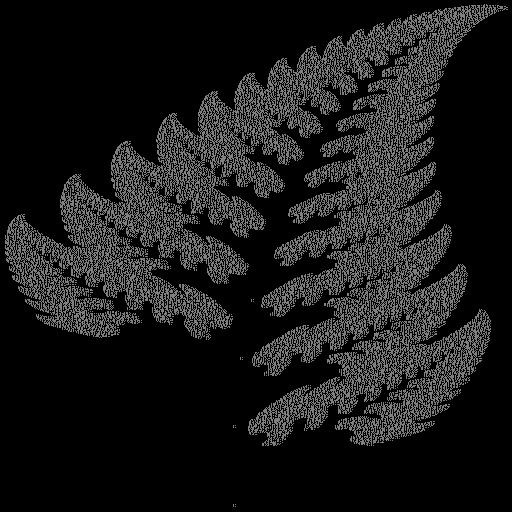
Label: fern